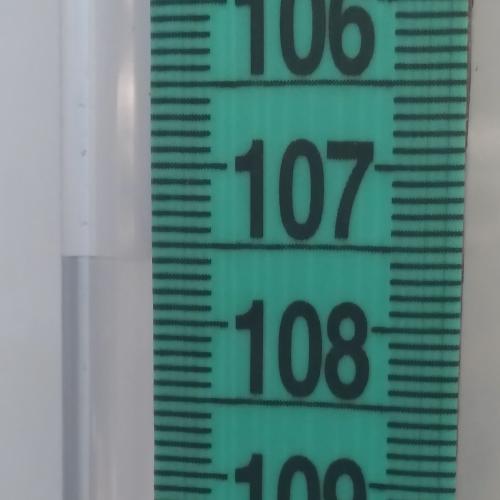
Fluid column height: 107.6 cm